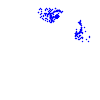
Particle: electron